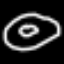
Label: donut